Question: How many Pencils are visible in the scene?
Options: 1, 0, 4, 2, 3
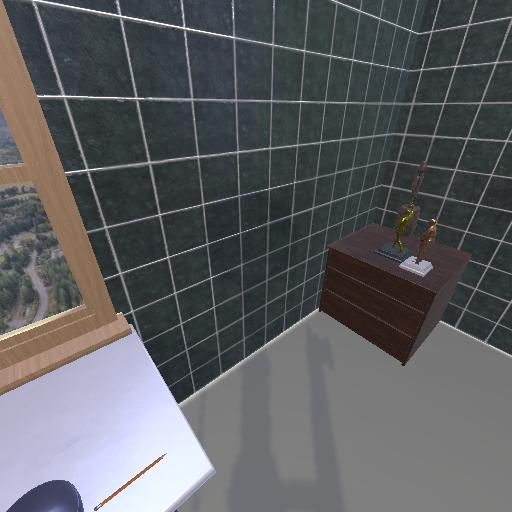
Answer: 1